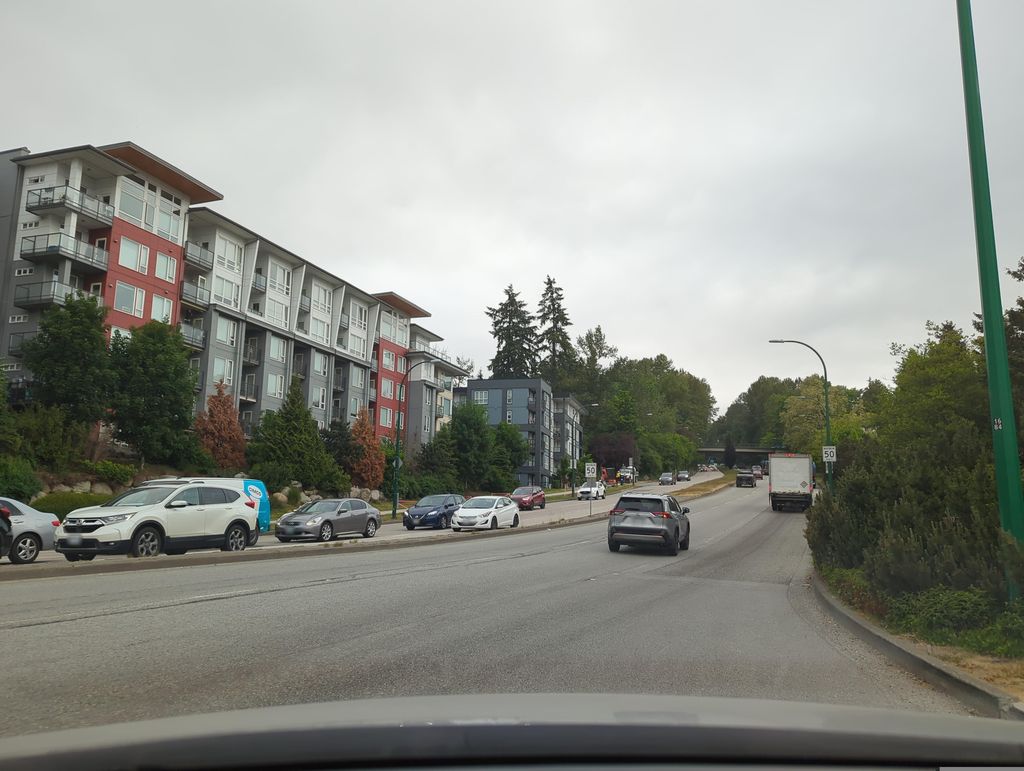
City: vancouver